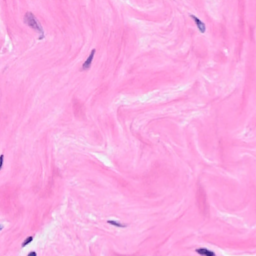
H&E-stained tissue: Breast